Interaction volume radius: 10 \u00c5
Interaction volume height: 15 \u00c5
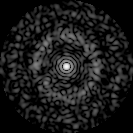
Disorder parameter: 0.8464